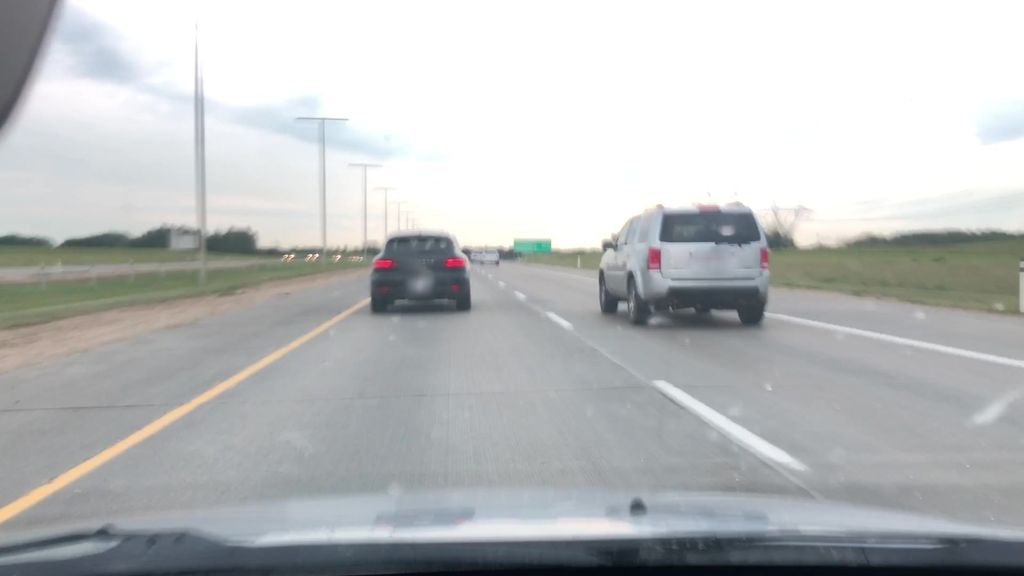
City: edmonton